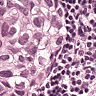
Metastatic tissue present: yes